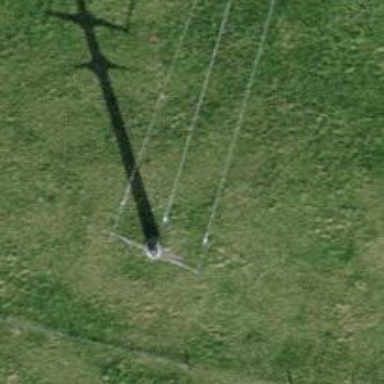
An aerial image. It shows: Power tower.